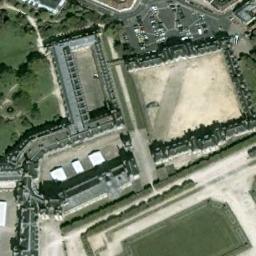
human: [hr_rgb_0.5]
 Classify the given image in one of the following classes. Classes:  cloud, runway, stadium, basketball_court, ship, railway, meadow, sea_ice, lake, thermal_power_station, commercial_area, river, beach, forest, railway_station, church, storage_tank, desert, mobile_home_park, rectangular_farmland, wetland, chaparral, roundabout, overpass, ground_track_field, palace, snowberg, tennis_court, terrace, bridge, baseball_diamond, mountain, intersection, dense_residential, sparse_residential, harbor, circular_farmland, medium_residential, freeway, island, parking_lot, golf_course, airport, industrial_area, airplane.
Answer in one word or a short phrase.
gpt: palace